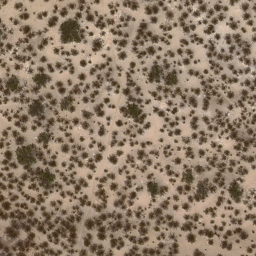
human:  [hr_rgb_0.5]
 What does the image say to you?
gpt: chaparral